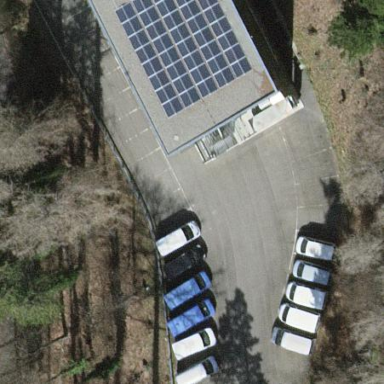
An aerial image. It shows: Parking area with surface.